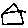
Label: house